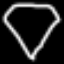
Label: diamond